Field crop: maize
Growth stage: 2
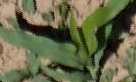
Species: maize